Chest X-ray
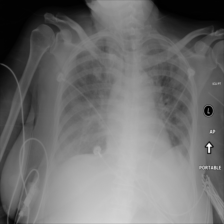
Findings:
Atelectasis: negative
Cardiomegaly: negative
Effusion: negative
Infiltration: positive
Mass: negative
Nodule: negative
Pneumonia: negative
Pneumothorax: negative
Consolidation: negative
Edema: positive
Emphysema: negative
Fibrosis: negative
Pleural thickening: negative
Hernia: negative